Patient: sex M, age 52
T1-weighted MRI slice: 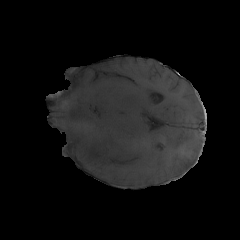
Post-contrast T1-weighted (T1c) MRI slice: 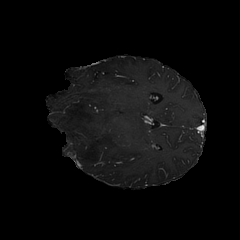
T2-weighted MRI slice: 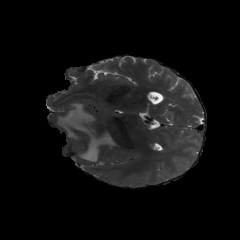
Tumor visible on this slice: yes
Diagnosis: Glioblastoma, IDH-wildtype
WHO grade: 4